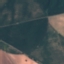
Land use / land cover: AnnualCrop